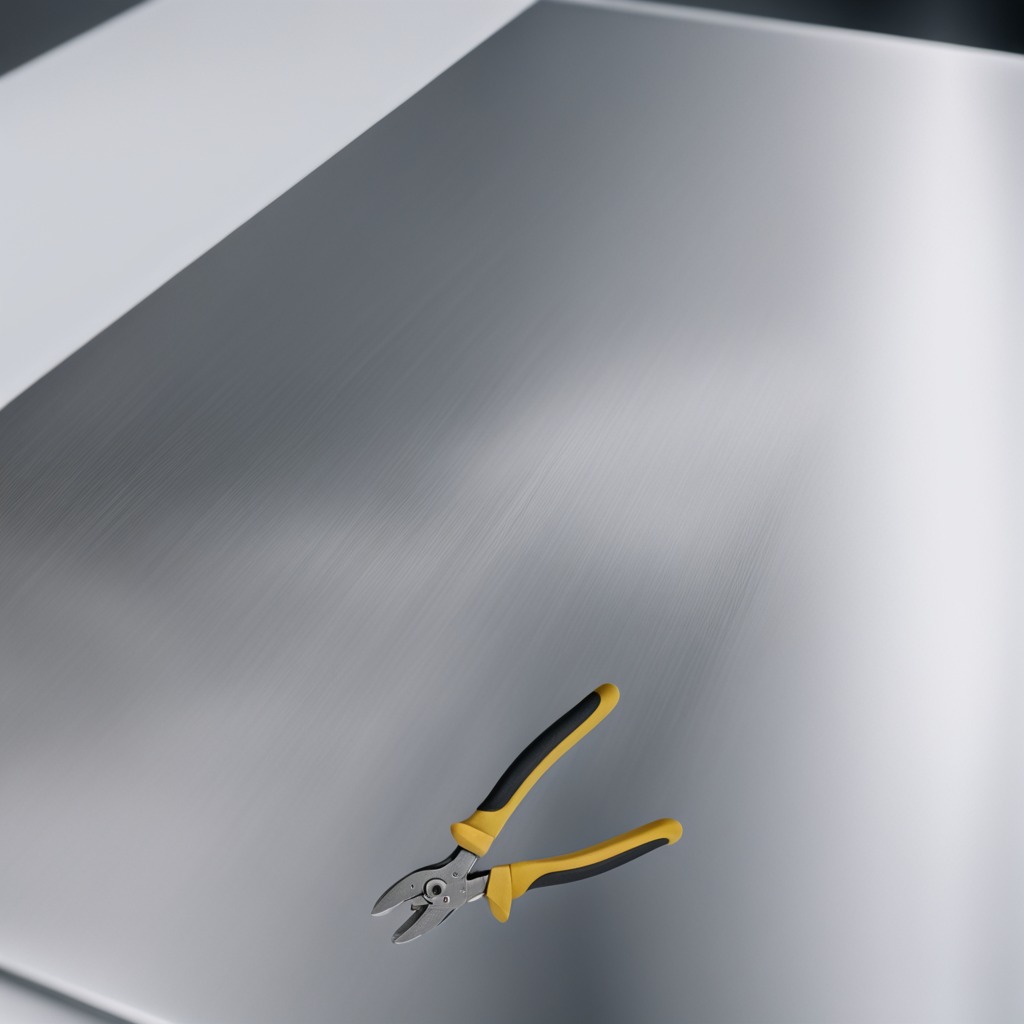
A plier is lying on a stainless steel table in a high-end prototyping lab.